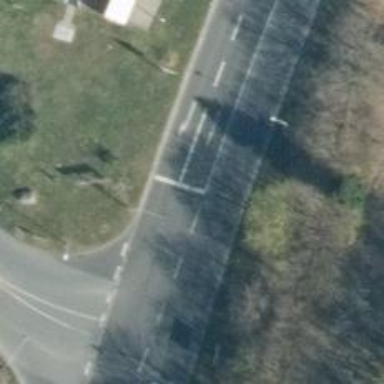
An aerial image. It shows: Road with traffic signals.